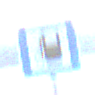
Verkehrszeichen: Tankstelle
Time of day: SunriseSunset
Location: Outdoor (RoadRail)
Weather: PartlyCloudy
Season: NotSpecified
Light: Natural